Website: bh-photo
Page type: customer-info-address
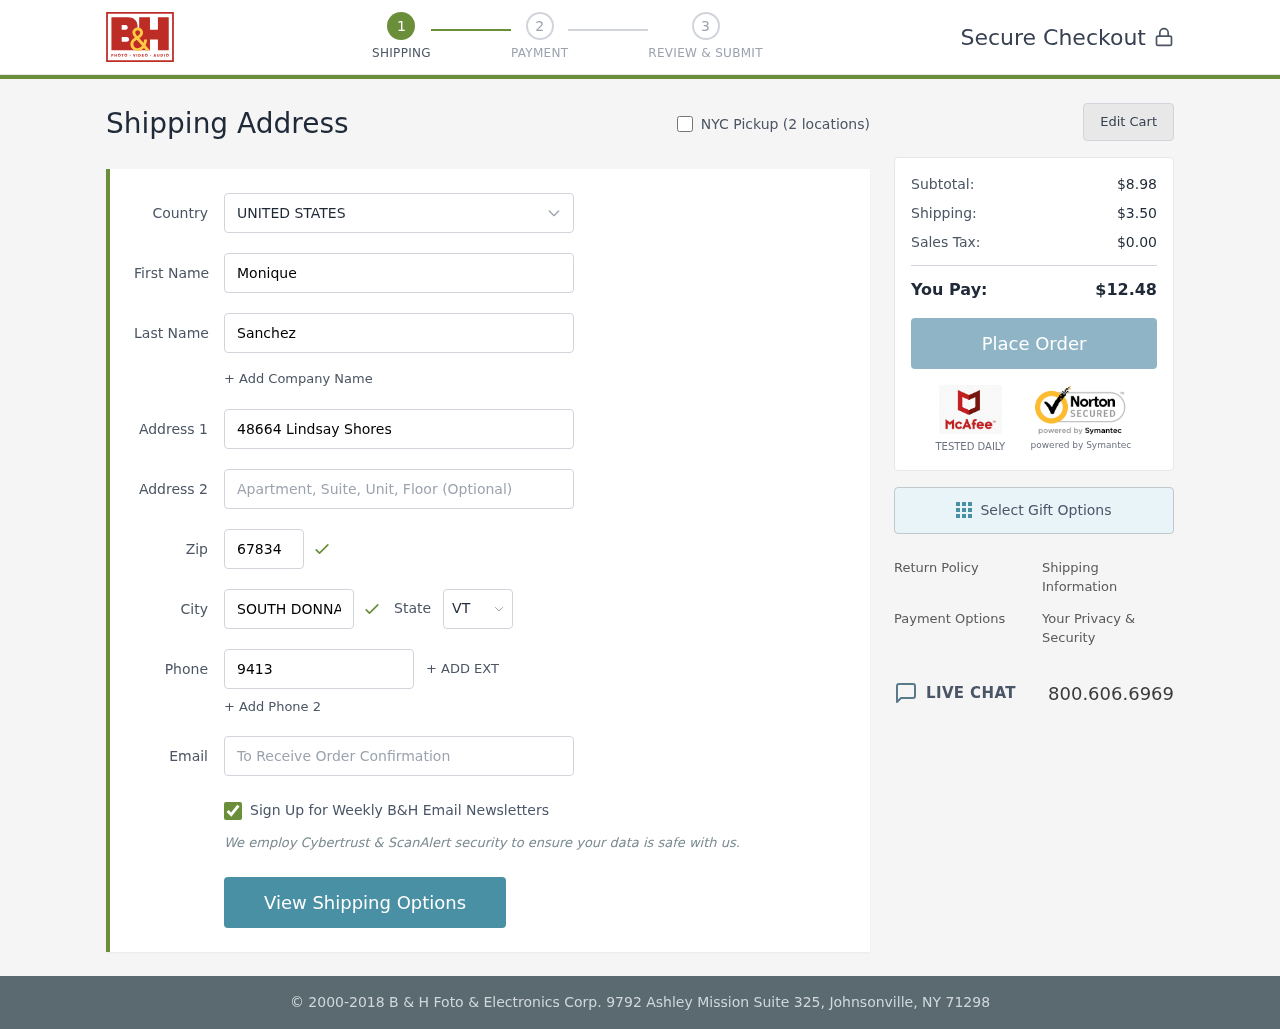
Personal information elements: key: PII_CITY
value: South Donnahaven
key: PII_COUNTRY
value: United States
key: PII_EMAIL
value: moniquesanchez@yahoo.com
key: PII_FIRSTNAME
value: Monique
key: PII_LASTNAME
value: Sanchez
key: PII_PHONE
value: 9413586099
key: PII_POSTCODE
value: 67834
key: PII_STATE_ABBR
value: VT
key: PII_STREET
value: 48664 Lindsay Shores
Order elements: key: ORDER_SUBTOTAL
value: $8.98
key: ORDER_SHIPPING_COST
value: $3.50
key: ORDER_TAX
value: $0.00
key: ORDER_TOTAL
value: $12.48